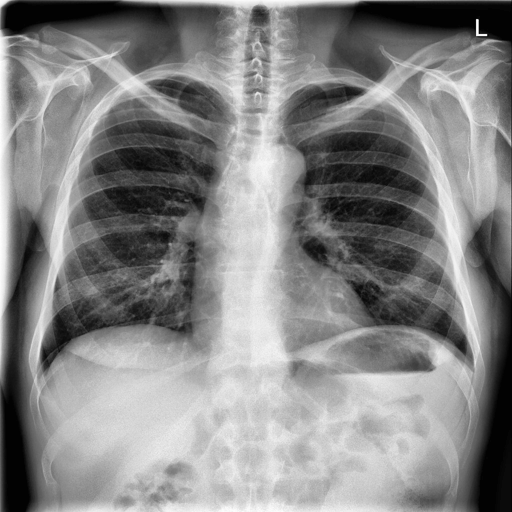
Finding: NORMAL